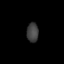
Tissue: lung
Cell type: Epithelial cells
Senescence score: 0.6114
Nuclear area (px): 223
Mean DAPI intensity: 63.444